Question: I'm wondering about a canvas-based implementation of Mike Bostock's SVG-based <URL>. So is this method something that in principle canvas can support, or will I be wasting my time?
If it is possible, any pointers would be greatly appreciated.
Thanks in advance.

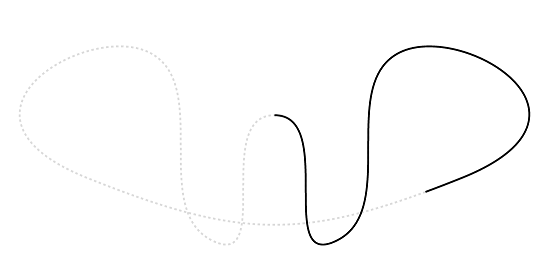
Answer: The short answer is yes, you can do this, but you probably wouldn't want to. The slightly longer answer is that it's much more complicated than in SVG -- you can't use the same techniques, because that relies on things that aren't present in canvas.
When going away from SVG, you lose everything D3 offers for it (and that's offered by SVG itself), such as line generators, interpolation and stroke-dasharray attributes. I've made a simplistic (and not very D3) example of animating a path <URL> you would have to create your own interpolator that gives you the sequence of points along the path and draw those explicitly one-by-one onto the canvas. And that's just for simple linear interpolations.
So to reproduce the above example in canvas, you would need to implement a function that interpolates the path with a cardinal spline between the points and allows you to get the position of each point along the line and then pass that to a 'setTimeout' function that draws each point after a small delay to give you the illusion that the line is drawn smoothly. For the dashed line at the start, it would be similar except that you would have to get the dashes instead of the points.
You could probably reuse parts of the implementation of D3's SVG line generator for that, but it would still be quite some effort.